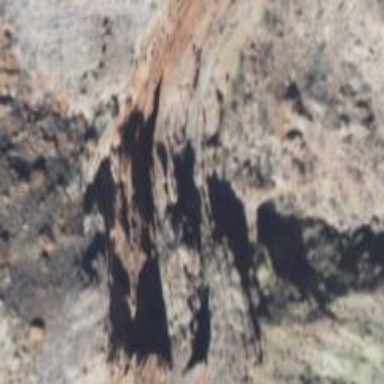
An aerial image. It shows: Natural cliff.